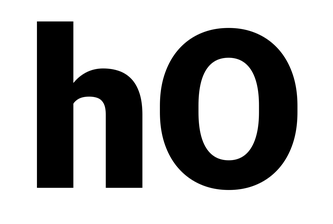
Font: Roboto_Black